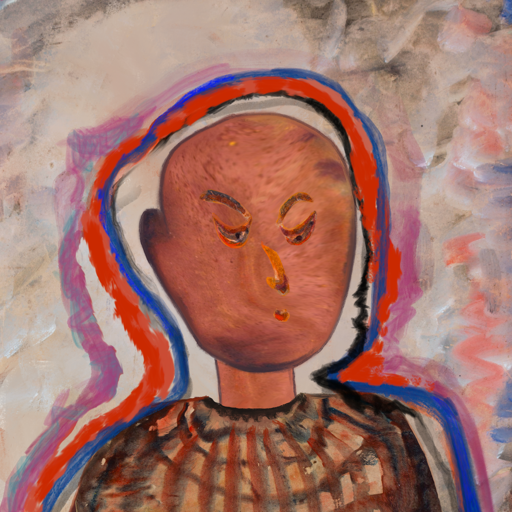
Background: Roy_Bahadur, Head And Neck Side: Mother_And_Son_Mother, Face Side: Hypocrite, Bust: Orphan, Hair Side: Experience, Head Accessory: Blank, Second Necklace: Blank, Necklace: Blank, Baby: Blank